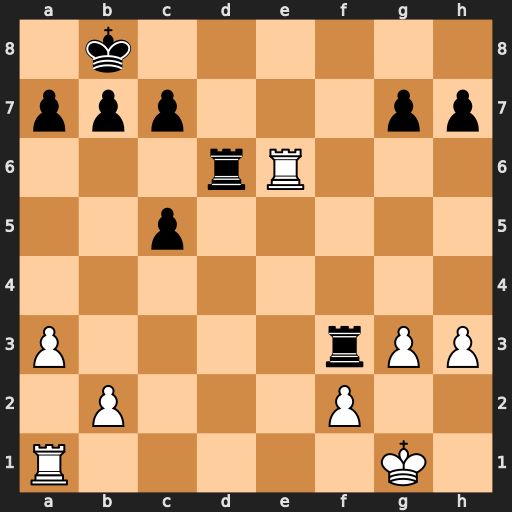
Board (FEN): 1k6/ppp3pp/3rR3/2p5/8/P4rPP/1P3P2/R5K1
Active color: w
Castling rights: -
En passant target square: -
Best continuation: Re8+ Rd8 Rxd8#